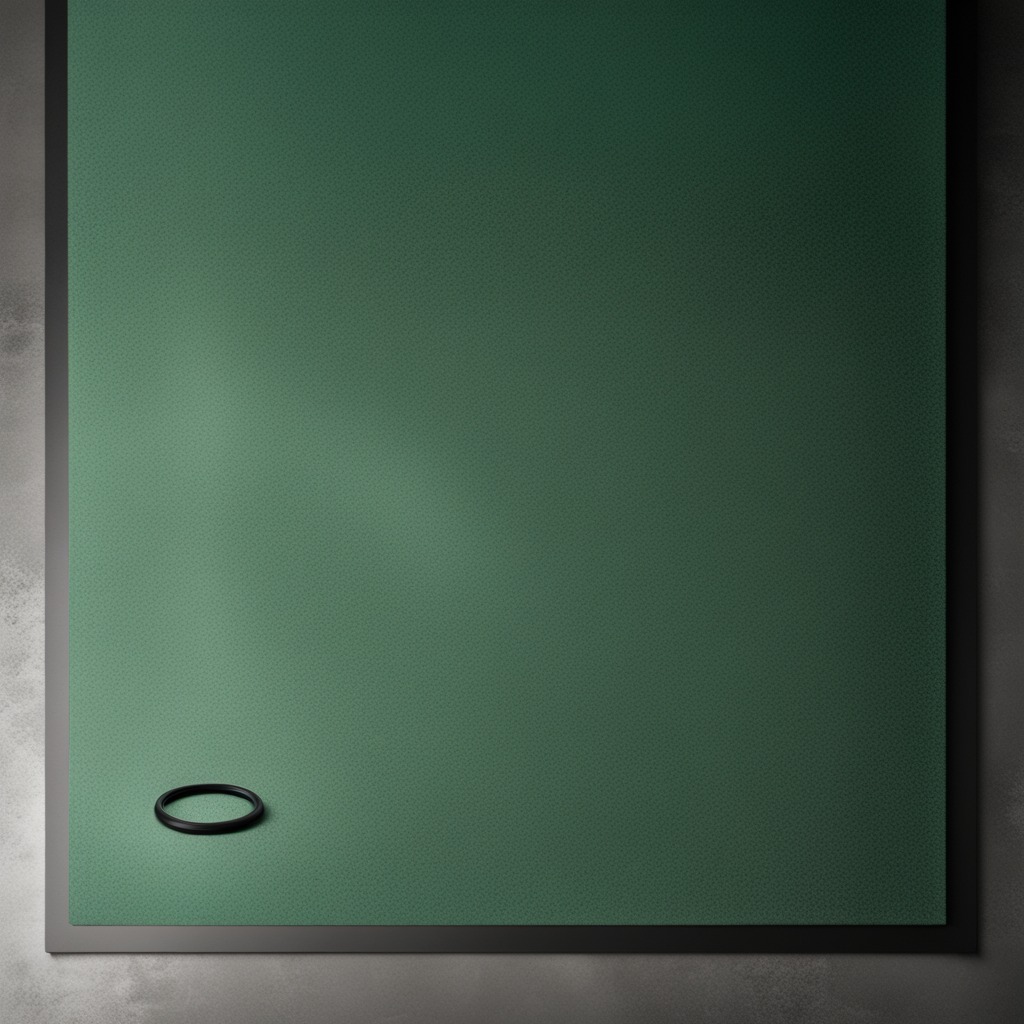
A rubber O-ring lying on the green rubber mat inside a workshop under bright overhead lighting crisp shadows high clarity worn but beneath the mat